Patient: sex M, age 60
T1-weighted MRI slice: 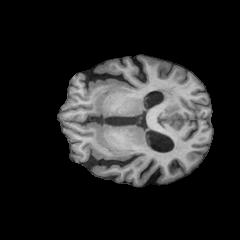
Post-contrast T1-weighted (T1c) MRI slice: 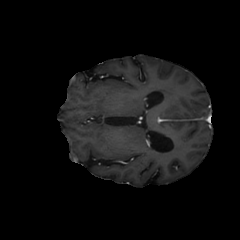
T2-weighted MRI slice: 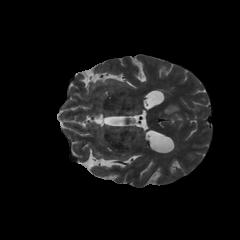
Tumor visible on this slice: yes
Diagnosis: Glioblastoma, IDH-wildtype
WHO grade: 4